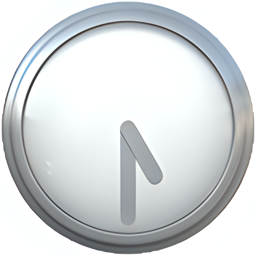
Name: clock face five thirty
Emoji: 🕠
Group: Travel & Places
Sub-group: time